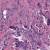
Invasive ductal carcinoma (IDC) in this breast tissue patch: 1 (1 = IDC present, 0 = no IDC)